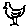
Label: bird